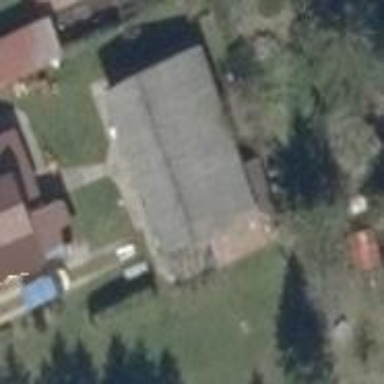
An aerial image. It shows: Shed building.